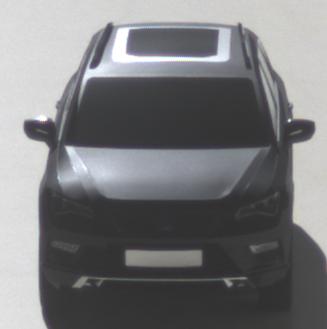
Make: SEAT
Model: Ateca 1.0 TSI Ecomotive
Detailed model: Ateca (5FP)
Model produced from: 2016/08
Model produced until: 2018/08
Doors: 5
Color: black
Road condition: wet road
Daytime: morning or afternoon
Contrast: high contrast